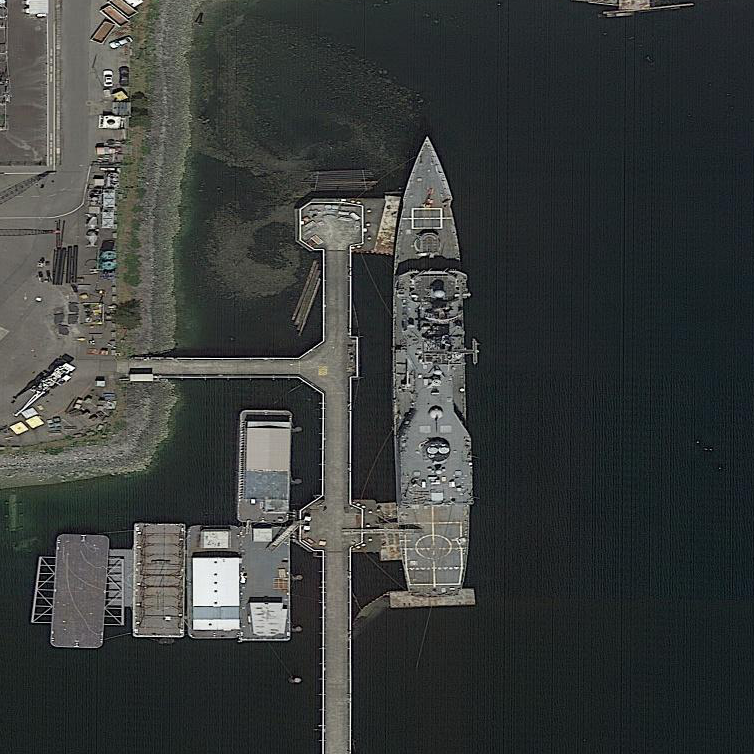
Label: cruiser